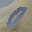
Label: 0